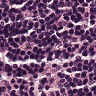
Metastatic tissue present: no